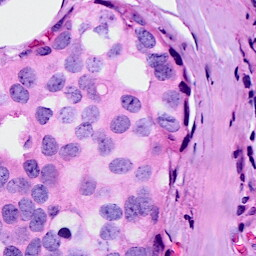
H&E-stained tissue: Breast